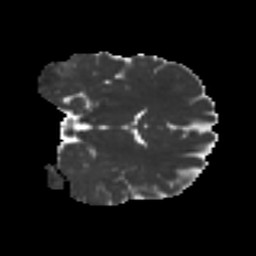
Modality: MD
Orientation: coronal
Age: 31
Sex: male
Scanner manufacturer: ge
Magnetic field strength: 3 T
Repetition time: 7.8 s
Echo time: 0.0607 s